Question: I am working with a row to show a product list, with a span9 as a container and each product has a span3 size which gives 3 in each row.
But i am watching a strange phenomenon, some spans are not showing 3 per line.
Like this:(<URL>

The bootstrap version is 2.3.2 and i am using the responsive capabilities.
Hope someone can help.
Thanks
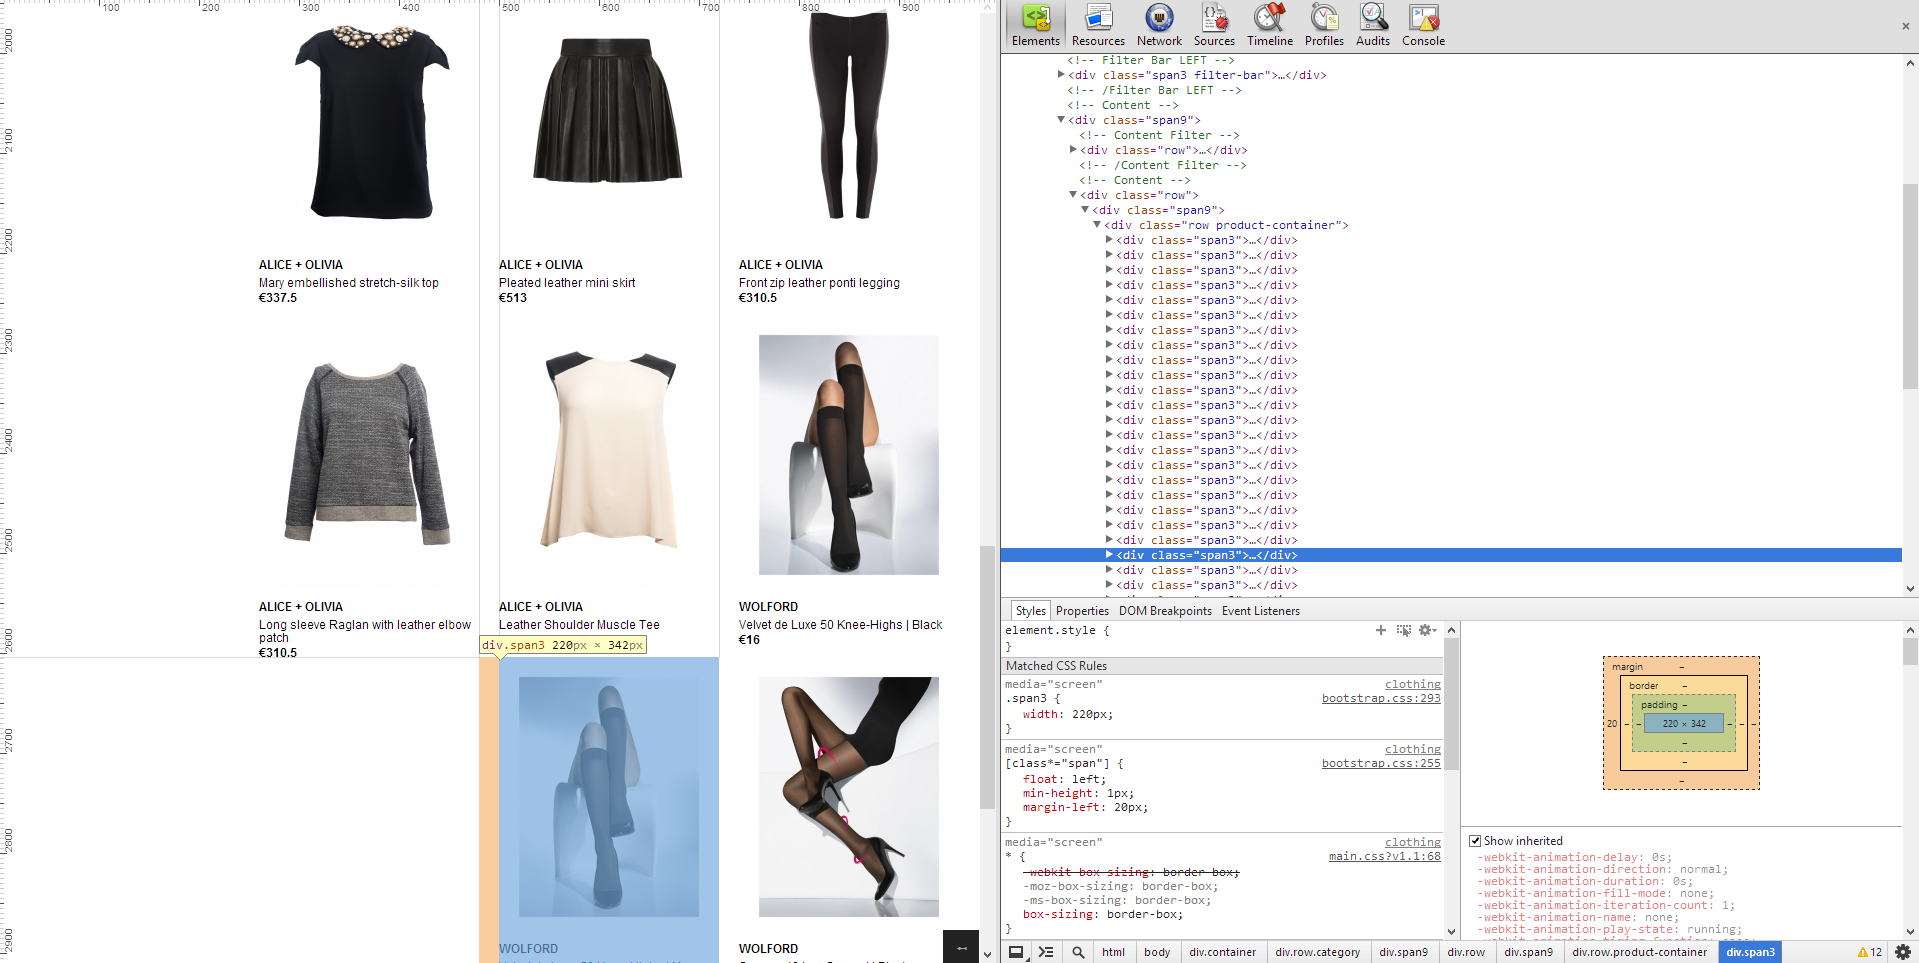
Answer: You could try using the module (%3) of your index to add rows around your spans.
So your function would be something like this:
'''
while($products as $key => $product) {
//Put product info here
if($key%3 = 2){
echo "</row><row>";
}
}
'''